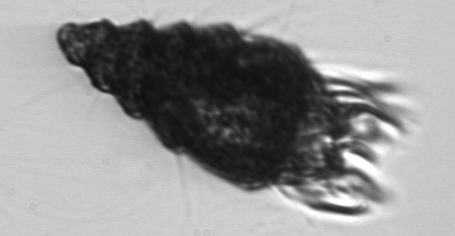
Label: Laboea_strobila